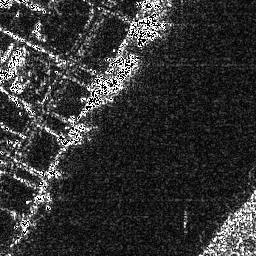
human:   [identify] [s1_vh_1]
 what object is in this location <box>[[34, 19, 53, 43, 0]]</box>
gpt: <ref>1 large ship at the center</ref>

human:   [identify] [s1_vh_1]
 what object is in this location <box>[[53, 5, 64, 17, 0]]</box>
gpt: <ref>1 medium ship at the top</ref>